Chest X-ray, PA view. Patient: 61 years old, sex M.
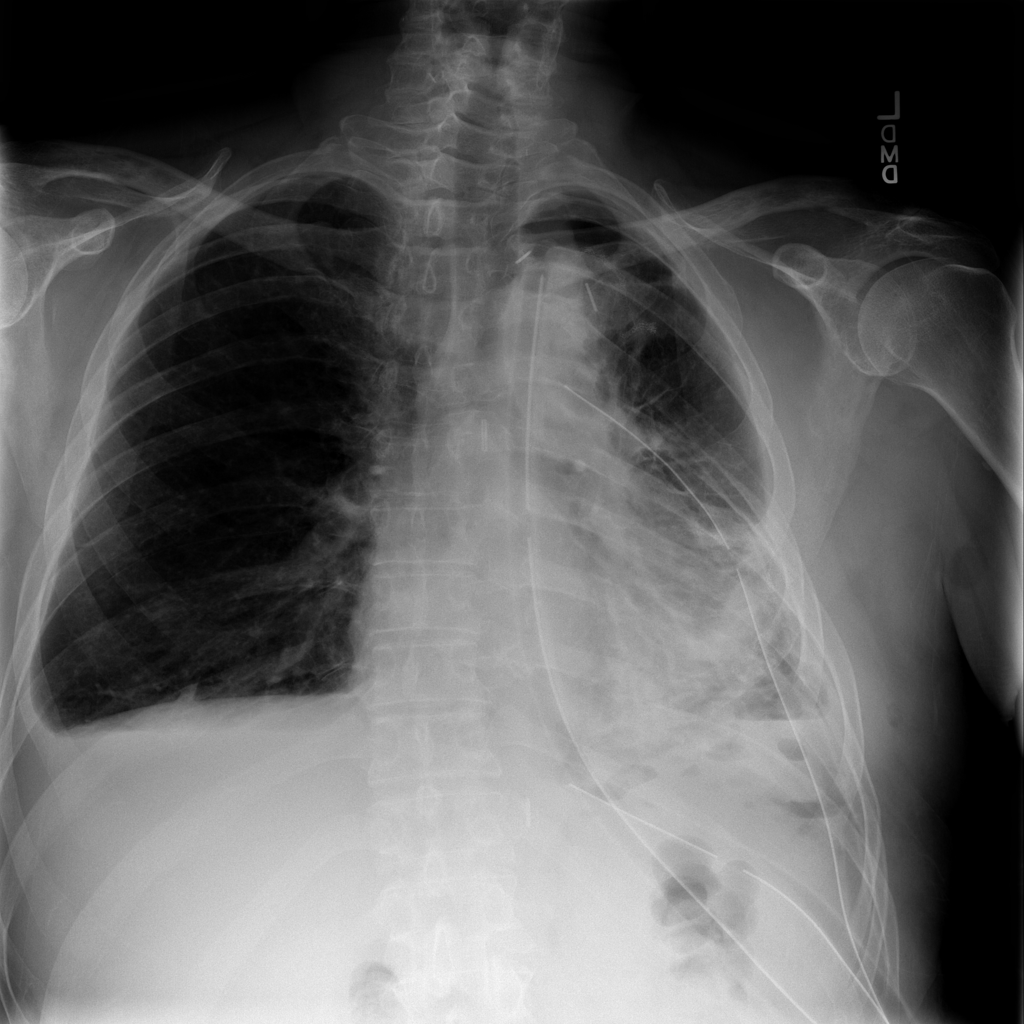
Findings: Effusion